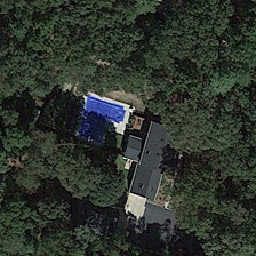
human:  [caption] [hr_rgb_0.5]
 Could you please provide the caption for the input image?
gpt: There is a black house near the hot water pool.

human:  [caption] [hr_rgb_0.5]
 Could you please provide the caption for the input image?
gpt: near the hot spring pool is a house with a black roof.

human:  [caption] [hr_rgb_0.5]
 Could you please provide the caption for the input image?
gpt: There is a house with a black roof near the hot spring pool.

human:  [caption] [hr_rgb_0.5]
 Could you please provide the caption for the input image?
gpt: Near the hot spring pool is a black roof house.

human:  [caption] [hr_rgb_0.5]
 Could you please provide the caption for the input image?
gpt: Near the hot spring pool is a house with a black roof.